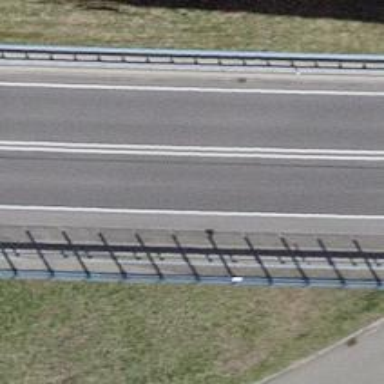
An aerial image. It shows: Asphalt bridge on trunk highway that is designated as motorroad.